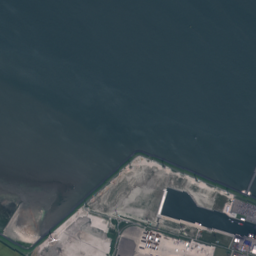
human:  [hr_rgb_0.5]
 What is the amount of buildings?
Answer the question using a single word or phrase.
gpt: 34

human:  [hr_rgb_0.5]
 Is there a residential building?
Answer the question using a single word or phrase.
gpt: yes

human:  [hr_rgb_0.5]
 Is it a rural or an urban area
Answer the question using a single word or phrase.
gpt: rural

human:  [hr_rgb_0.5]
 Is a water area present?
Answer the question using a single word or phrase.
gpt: yes

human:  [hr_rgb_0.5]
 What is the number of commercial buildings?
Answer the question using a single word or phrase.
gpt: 4

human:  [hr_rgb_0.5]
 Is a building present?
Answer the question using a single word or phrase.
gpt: yes

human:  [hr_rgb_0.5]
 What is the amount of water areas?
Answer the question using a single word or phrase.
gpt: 4

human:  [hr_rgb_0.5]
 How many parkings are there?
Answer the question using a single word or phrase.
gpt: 2

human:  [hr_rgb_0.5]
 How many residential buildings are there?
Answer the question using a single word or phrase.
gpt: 27

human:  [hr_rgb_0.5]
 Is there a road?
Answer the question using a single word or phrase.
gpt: yes

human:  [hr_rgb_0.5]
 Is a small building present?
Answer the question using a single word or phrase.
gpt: yes

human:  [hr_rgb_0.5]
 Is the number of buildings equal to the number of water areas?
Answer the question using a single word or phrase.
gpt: no

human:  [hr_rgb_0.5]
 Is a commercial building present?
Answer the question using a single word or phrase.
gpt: yes

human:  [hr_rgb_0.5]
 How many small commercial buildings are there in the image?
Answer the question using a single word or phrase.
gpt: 3

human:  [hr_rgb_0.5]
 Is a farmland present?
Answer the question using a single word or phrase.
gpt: yes

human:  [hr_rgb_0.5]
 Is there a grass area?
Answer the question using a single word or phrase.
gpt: yes

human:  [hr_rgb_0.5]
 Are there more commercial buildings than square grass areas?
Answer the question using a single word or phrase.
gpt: yes

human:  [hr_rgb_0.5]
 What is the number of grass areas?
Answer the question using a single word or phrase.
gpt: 7

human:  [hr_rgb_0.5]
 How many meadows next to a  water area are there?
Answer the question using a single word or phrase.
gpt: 1

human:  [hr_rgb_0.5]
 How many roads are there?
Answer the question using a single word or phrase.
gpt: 118

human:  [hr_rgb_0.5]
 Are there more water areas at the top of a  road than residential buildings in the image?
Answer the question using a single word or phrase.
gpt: no

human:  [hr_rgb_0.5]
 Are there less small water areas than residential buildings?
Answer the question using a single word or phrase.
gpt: yes

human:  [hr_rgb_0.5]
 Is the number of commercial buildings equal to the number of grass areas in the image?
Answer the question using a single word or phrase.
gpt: no

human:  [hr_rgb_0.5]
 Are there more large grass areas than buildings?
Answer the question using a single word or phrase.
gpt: no

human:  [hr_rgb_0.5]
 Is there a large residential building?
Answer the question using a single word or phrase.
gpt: no

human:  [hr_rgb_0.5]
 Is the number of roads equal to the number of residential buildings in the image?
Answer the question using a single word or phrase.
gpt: no

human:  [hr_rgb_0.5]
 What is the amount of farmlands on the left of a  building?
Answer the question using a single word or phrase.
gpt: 2

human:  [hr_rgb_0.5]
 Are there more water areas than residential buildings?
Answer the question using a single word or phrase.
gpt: no

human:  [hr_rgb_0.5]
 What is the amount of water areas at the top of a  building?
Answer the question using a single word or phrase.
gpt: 4

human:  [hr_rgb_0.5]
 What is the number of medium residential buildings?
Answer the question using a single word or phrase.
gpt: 1

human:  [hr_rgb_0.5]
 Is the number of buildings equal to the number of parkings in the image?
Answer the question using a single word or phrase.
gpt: no

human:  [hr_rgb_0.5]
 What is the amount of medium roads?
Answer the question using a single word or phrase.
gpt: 0

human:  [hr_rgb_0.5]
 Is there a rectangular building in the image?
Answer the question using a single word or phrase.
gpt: yes

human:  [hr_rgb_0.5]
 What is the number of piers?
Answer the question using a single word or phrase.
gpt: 2

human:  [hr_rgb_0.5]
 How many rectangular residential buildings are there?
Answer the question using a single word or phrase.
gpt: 26

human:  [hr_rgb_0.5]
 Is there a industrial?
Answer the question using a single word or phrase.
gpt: yes

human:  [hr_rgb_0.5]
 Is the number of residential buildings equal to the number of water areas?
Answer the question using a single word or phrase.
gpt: no

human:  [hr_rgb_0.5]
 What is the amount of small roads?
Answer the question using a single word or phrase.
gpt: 118

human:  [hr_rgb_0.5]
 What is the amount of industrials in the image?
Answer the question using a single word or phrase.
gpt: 3

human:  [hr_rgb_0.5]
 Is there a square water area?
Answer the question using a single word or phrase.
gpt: no

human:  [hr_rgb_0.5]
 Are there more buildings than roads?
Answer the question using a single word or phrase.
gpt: no

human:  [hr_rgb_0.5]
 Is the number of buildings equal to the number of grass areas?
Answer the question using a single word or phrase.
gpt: no

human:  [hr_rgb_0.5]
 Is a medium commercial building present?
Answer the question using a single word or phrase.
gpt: no

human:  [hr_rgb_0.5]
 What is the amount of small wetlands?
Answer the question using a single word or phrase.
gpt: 0

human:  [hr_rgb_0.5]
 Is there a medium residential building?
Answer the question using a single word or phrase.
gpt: yes

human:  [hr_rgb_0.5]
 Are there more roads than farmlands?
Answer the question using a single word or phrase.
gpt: yes

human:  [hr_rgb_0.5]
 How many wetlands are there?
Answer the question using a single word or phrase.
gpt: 3

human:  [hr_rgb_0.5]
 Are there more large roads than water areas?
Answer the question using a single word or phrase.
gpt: no

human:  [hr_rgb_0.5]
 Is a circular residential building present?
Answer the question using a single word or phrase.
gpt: yes

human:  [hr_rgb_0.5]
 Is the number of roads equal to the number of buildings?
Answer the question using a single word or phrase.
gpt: no

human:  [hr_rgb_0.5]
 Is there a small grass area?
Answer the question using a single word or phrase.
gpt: no

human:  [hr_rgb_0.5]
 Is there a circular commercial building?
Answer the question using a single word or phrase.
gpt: no

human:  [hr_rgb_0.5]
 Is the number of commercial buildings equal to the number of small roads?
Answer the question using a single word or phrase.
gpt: no

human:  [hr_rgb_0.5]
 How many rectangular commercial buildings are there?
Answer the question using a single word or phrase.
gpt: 4

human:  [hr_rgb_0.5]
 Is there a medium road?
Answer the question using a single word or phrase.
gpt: no

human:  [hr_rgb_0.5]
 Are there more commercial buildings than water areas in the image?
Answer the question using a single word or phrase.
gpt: no

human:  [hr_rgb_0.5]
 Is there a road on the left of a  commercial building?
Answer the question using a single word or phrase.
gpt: yes

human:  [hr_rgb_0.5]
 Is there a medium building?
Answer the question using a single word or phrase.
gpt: yes

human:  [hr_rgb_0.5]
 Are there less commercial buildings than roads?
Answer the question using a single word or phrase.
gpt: yes

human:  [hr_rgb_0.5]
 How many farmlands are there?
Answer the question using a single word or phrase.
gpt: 2

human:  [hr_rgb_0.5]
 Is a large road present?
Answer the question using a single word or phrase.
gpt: no

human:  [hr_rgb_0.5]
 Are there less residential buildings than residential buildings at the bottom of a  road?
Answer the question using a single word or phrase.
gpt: no

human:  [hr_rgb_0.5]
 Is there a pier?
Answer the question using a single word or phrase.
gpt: yes

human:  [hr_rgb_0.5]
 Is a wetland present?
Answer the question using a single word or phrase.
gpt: yes